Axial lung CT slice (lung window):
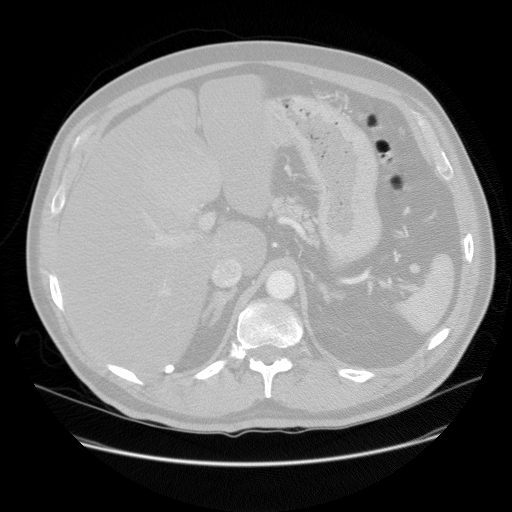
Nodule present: no